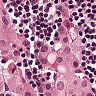
Metastatic tissue present: yes